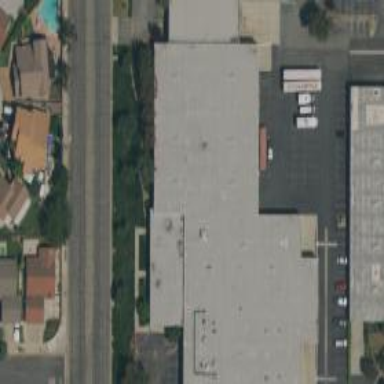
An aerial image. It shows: Warehouse building.